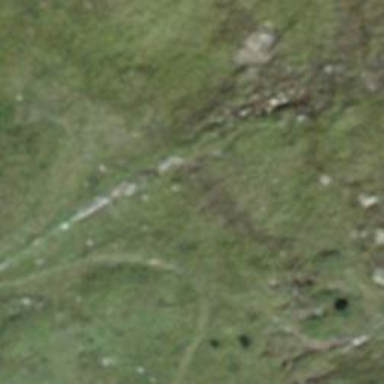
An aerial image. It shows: Path covered in grass.